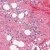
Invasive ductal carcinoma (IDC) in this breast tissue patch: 0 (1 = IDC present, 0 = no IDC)